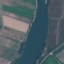
Land use / land cover class: River